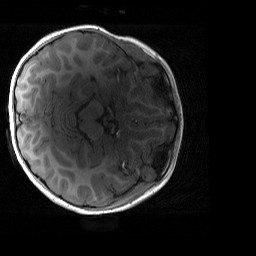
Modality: T1w
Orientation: axial
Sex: female
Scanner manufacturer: siemens
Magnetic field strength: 3 T
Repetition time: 1.9 s
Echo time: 0.00243 s